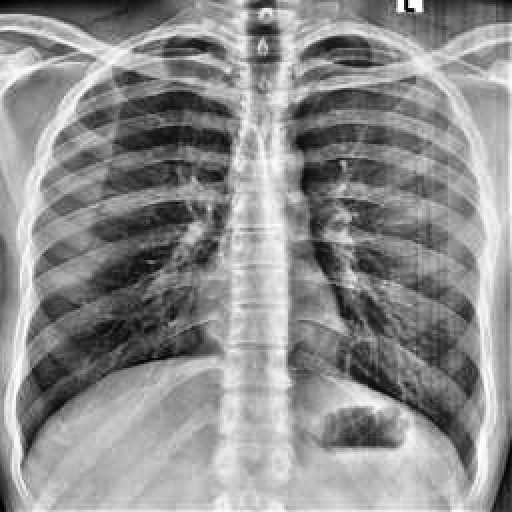
Finding: NORMAL